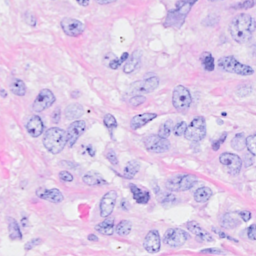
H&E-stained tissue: Breast